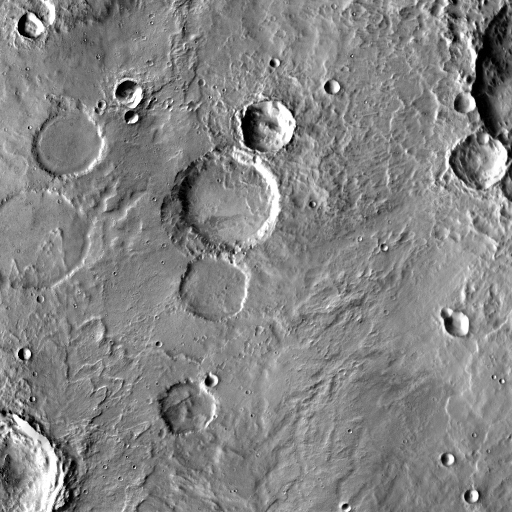
Crater classes present: Background, Other, Layered, Buried, Secondary